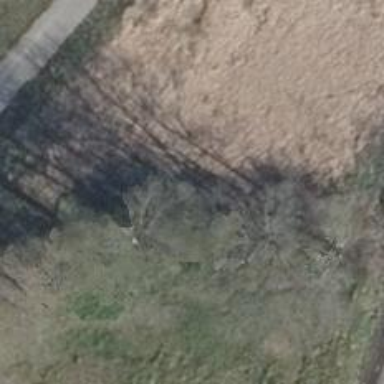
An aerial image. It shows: Row of trees in natural setting.